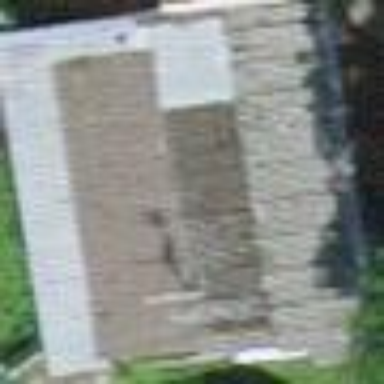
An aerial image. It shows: View of roof of building.